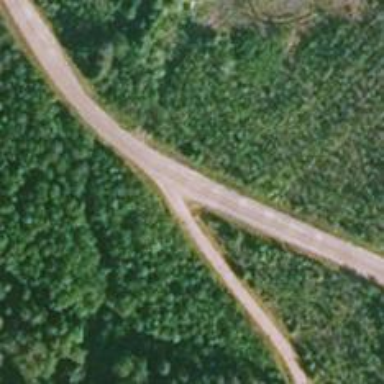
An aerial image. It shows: Unclassified road.